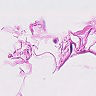
Metastatic tissue present: no